Question: Let's say I have three flat shapes. For simplicity we'll make them circles:

Is there any way in THREE.js to 'stack' these vertically and create a shape that fills in the space between them? If you imagine those circles stacked vertically, the eventual shape I'd want would be a sort of flat-topped cone.
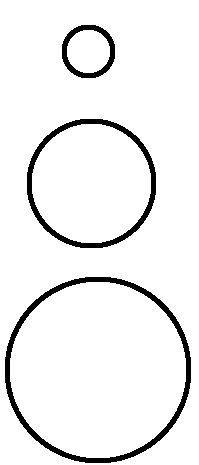
Answer: Process is called extrusion and is showed here - <URL>
I've never tried it myself, so I can't help with actual use.